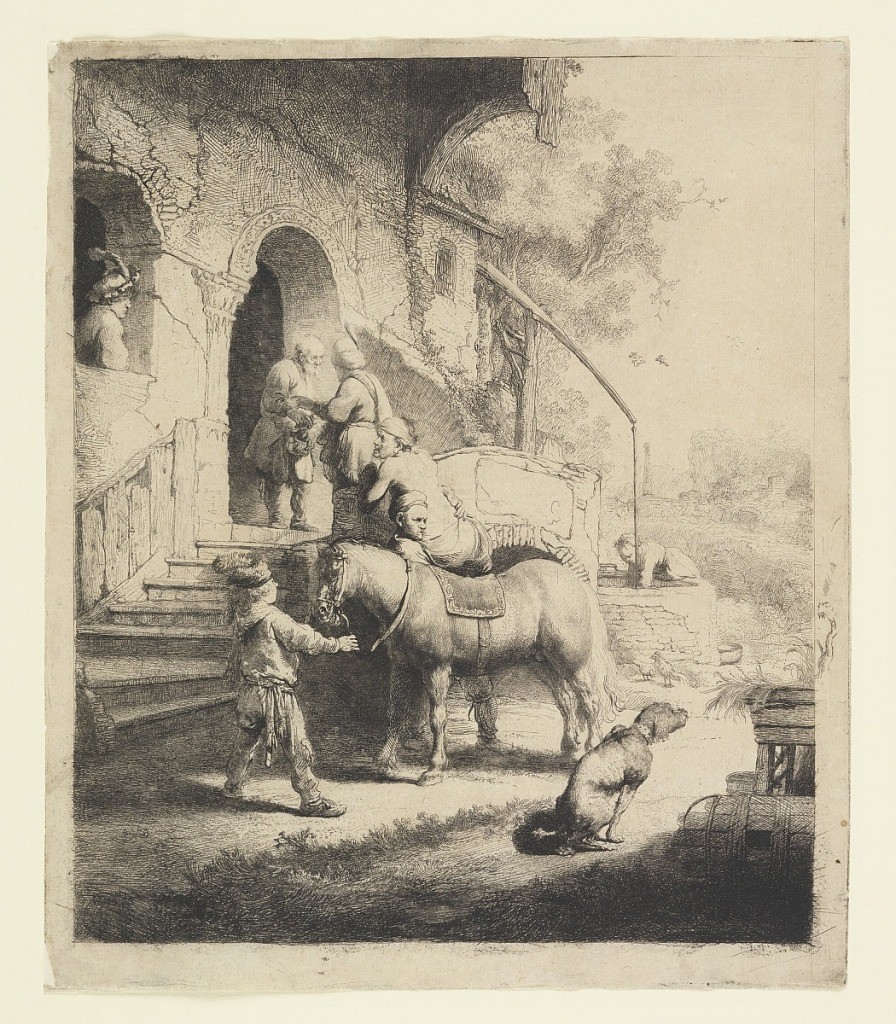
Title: The Good Samaritan
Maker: Rembrandt Harmensz van Rijn, Dutch, 1606–1669
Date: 1633
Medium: Etching on cream laid paper
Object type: Print
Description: The figure of a nude Israelite is seen being helped from a horse, held by a small boy, before the door of an inn. At the door, the turbaned figure of the Samaritan is paying and instructing the inn-keeper. A dog squats in the right foreground.